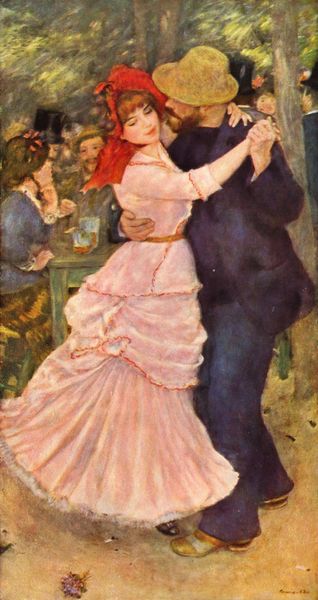
Titel: Tanz in Bougival
Künstler: Pierre Auguste Renoir
Standort: Boston (Massachusetts)
Institution: Museum of Fine Arts
Schlagwörter: baum, blau, gruppe, hand, laub, mann, weiß, bäume, frauen, gelb, grün, impressionismus, menschen, mädchen, ocker, sitzen, auguste renoir, bewegung, blume, blumen, finger, frau, glas, haar, hut, hüte, kleid, licht, männer, orange, renoir, schwarz, tisch, blüte, dame, gürtel, park, rot, beige, fest, gesellschaft, haube, tanz, zylinder, anzug, bart, feier, feiern, gläser, hose, jacke, arm, gesicht, vollbart, ärmel, hände, signatur, natur, stamm, boden, haare, paar, saum, tanzen, tänzerin, lippen, rosa, schön, pony, garten, krug, schwung, taille, liebe, zwei, schuhe, farbe, van gogh, bank, strohhut, monet, rüschen, lachen, bierkrug, draußen, bier, fräulein, tanzende, hüfte, hochzeit, tänzer, stohhut, drausen, tanzpaar, biergarten, gartenlokal, bierbänke, biertische, imprsseionismus, renoir,auguste, gesellschafft, unterhaltunf